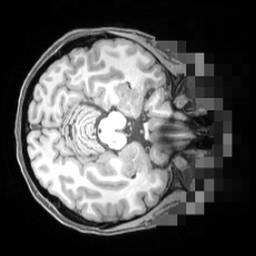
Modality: T1w
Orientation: axial
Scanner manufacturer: siemens
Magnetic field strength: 3 T
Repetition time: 2.55 s